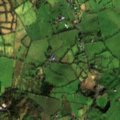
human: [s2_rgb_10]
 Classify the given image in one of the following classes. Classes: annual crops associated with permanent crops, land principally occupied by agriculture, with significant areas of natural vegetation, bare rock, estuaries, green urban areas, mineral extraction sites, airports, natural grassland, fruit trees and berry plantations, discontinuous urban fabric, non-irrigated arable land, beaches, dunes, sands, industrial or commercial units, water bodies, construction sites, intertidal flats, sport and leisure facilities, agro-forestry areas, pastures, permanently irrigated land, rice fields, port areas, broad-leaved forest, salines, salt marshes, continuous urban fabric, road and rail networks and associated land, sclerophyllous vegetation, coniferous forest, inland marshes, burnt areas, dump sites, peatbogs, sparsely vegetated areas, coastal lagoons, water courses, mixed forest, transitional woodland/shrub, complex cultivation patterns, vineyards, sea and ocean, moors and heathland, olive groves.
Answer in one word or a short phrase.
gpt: pastures, coniferous forest